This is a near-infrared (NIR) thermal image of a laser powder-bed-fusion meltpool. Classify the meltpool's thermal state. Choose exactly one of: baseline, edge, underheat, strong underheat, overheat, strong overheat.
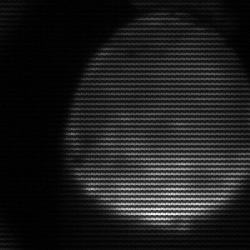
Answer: edge